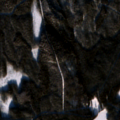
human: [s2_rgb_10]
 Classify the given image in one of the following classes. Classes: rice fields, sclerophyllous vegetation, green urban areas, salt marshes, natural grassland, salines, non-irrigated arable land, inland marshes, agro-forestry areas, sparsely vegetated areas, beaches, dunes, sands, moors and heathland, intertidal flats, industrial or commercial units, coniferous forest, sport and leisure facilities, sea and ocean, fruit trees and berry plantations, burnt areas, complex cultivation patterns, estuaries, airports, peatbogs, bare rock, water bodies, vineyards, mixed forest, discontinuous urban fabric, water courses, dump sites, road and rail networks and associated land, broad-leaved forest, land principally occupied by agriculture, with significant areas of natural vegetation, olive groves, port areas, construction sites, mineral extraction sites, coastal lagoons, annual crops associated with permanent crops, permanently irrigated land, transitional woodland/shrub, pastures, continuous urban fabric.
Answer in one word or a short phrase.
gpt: coniferous forest, water bodies